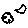
Label: moon